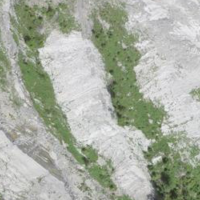
EUNIS habitat code: 48
Species observed at this site:
Lysimachia nemorum
Mellicta parthenoides
Parnassia palustris
Vaccinium myrtillus
Trifolium pratense
Sylvia atricapilla
Cornus sanguinea
Erithacus rubecula
Phoenicurus ochruros
Tussilago farfara
Vicia cracca
Circaea lutetiana
Vicia sepium
Echium vulgare
Sorbus aucuparia
Dryas octopetala
Anemonastrum narcissiflorum
Troglodytes troglodytes
Passer domesticus
Silene dioica
Turdus merula
Geum rivale
Knautia arvensis
Pyrrhocorax graculus
Rumex acetosa
Allium ursinum
Saxifraga rotundifolia
Lapsana communis
Geranium pyrenaicum
Anthus spinoletta
Colchicum autumnale
Geranium robertianum
Anthyllis vulneraria
Cephalanthera damasonium
Calluna vulgaris
Falco tinnunculus
Phyteuma orbiculare
Alchemilla alpina
Briza media
Motacilla cinerea
Equisetum telmateia
Heracleum sphondylium
Petasites hybridus
Fringilla coelebs
Crepis aurea
Gentiana verna
Pimpinella major
Centaurea scabiosa
Mercurialis perennis
Ajuga reptans
Melanargia galathea
Gryllus campestris
Hypericum perforatum
Plantago media
Rumex alpinus
Bartsia alpina
Pieris brassicae
Aegopodium podagraria